Field crop: maize
Growth stage: 2
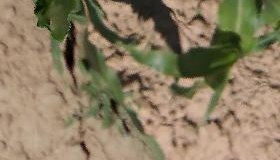
Species: maize